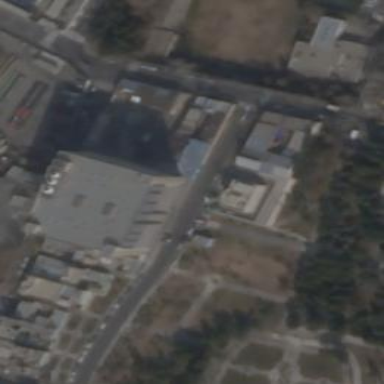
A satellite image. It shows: Mall building.